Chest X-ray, PA view. Patient: 48 years old, sex M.
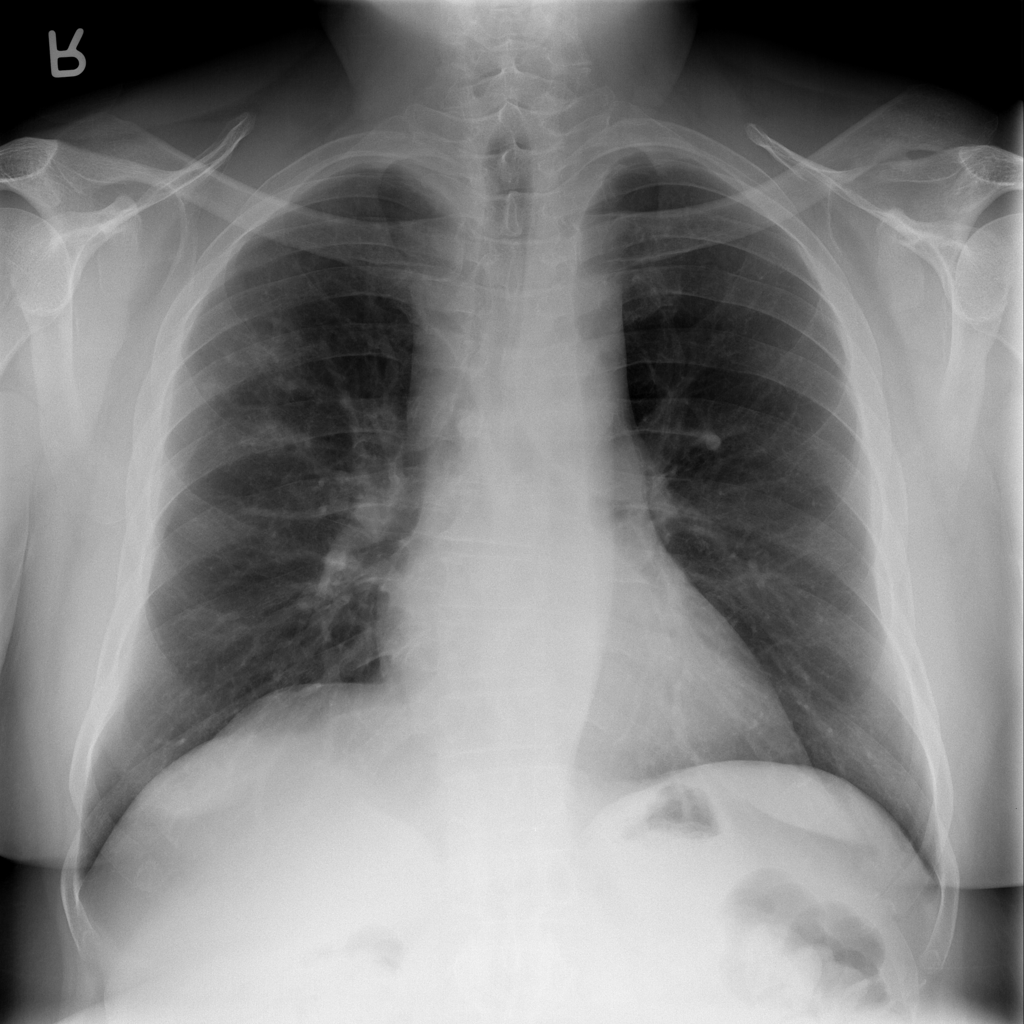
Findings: Infiltration, Pneumonia